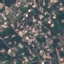
Label: Residential